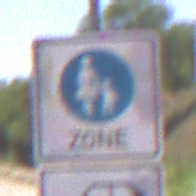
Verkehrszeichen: BeginnFussgaengerzone
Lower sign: MehrspurigeFahrzeugeFrei1
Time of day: Midday
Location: Outdoor (RoadRail)
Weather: Clear
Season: NotSpecified
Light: Natural